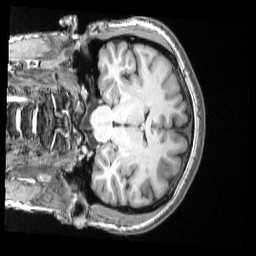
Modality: T1w
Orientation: coronal
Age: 32
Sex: female
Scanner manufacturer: siemens
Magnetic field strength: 3 T
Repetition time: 2 s
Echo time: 0.00339 s